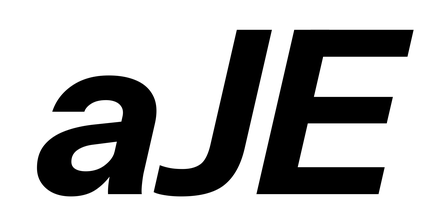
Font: InstrumentSans-Italic_Bold_Italic